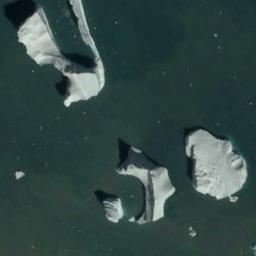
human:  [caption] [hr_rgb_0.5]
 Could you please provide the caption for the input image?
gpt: There are many ice on the blue sea .

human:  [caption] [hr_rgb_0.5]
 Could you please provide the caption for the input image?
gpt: There are sea ice of different sizes .

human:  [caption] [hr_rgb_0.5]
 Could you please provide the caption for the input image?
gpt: Three or four irregularly shaped large ice cubes and many small ice particles scattered on the turquoise sea .

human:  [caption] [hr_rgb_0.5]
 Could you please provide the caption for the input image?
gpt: Some ice hummocks .

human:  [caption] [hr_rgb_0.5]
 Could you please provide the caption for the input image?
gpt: There are several sea ice on the sea .